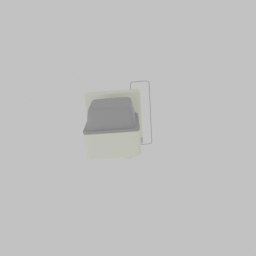
Label: electronics